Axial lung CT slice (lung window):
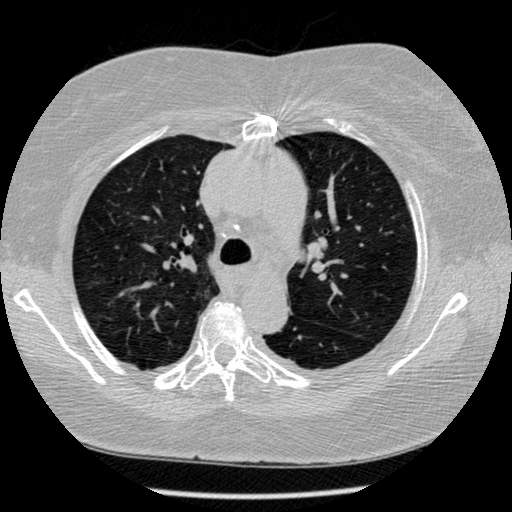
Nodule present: no